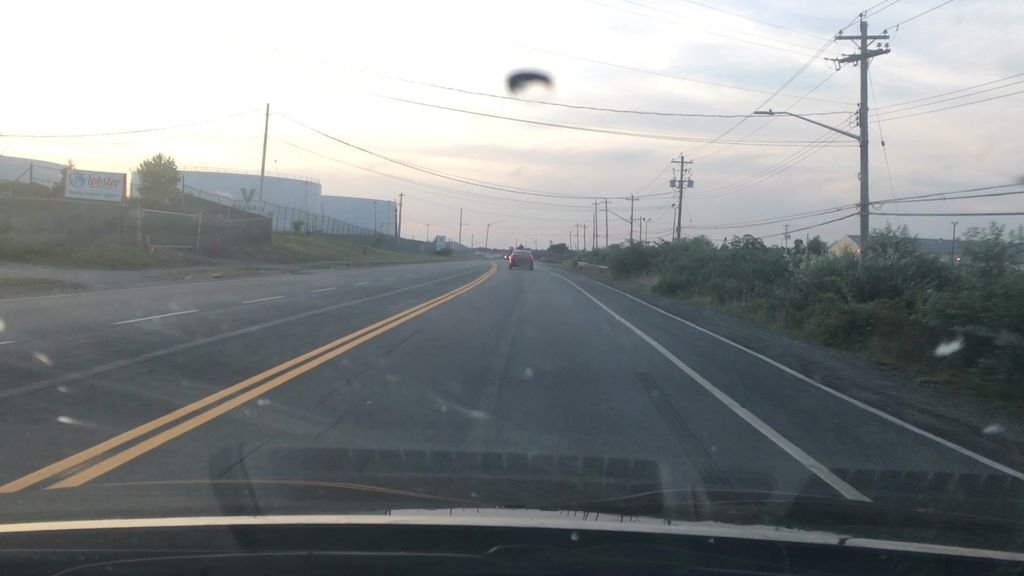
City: halifax